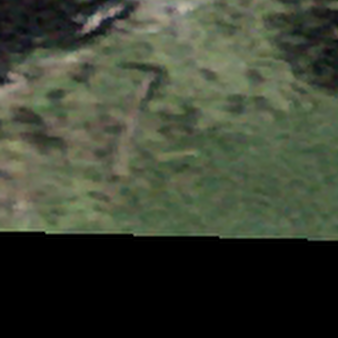
Label: other